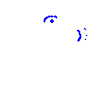
Particle: kaon